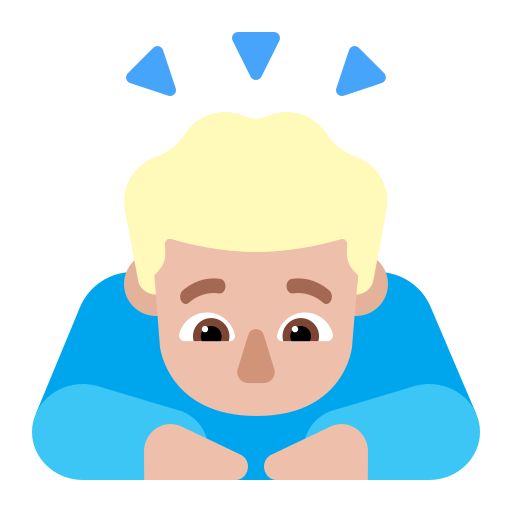
man bowing flat  light